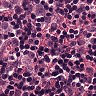
Metastatic tissue present: yes